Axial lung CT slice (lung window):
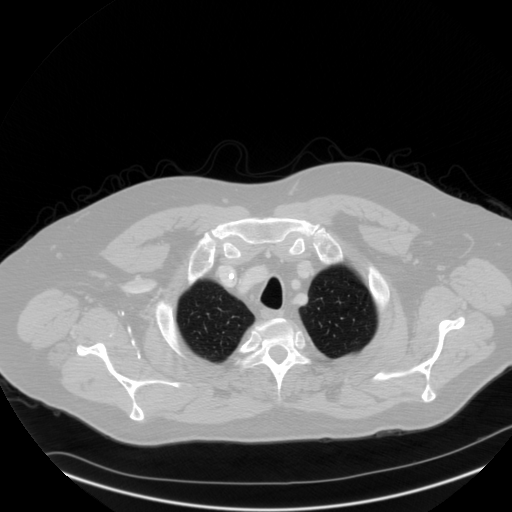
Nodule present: no